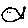
Label: fish